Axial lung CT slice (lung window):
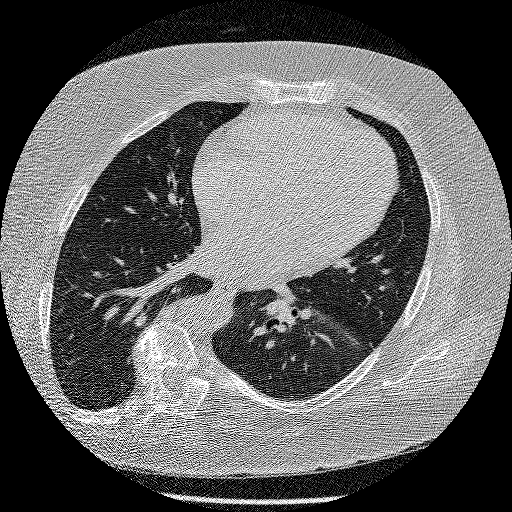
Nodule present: no